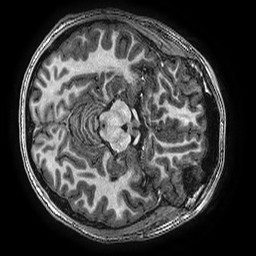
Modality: T1w
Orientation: axial
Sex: male
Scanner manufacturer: ge
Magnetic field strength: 3 T
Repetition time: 0.00766 s
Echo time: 0.003476 s